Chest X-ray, AP view. Patient: 61 years old, sex F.
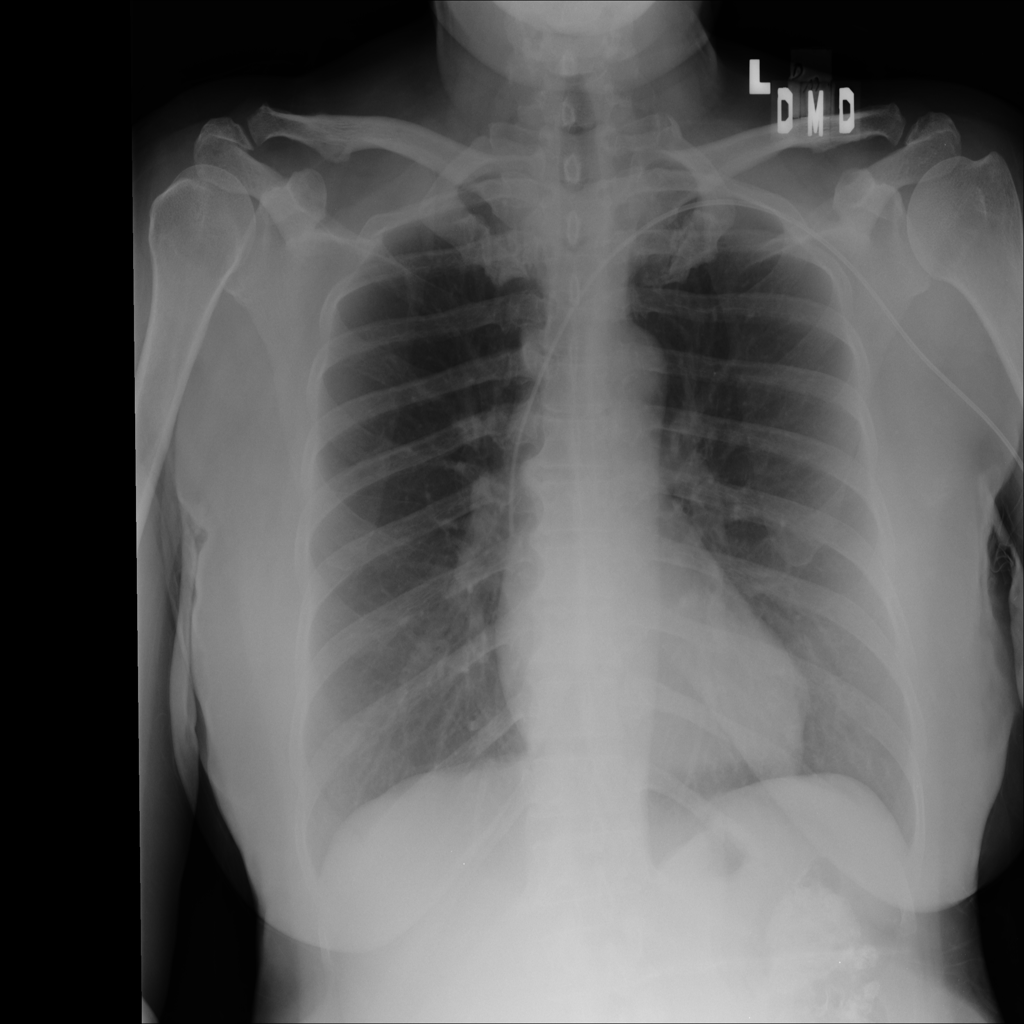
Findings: No Finding